Field crop: tomato
Growth stage: 1
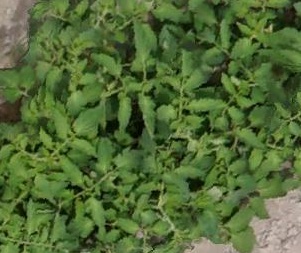
Species: tomato